Interaction volume radius: 10 \u00c5
Interaction volume height: 10 \u00c5
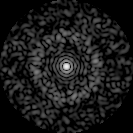
Disorder parameter: 0.8183